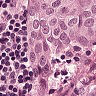
Metastatic tissue present: yes